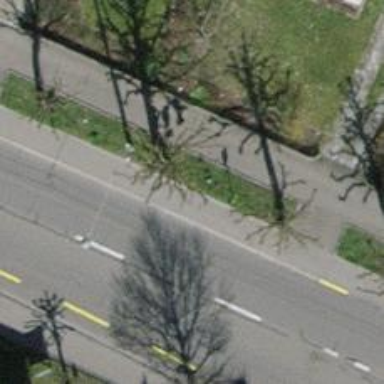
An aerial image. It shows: Tree-lined avenue.